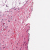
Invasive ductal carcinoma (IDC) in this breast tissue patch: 0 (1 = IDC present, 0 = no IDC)